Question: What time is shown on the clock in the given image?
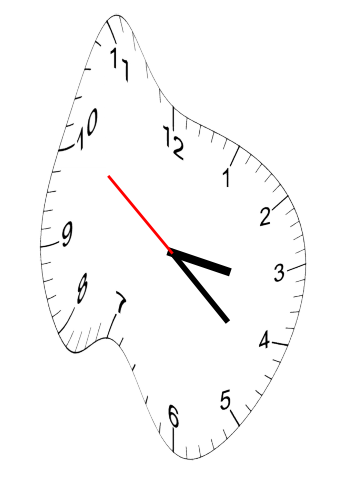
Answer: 03:21:51